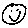
Label: smiley face